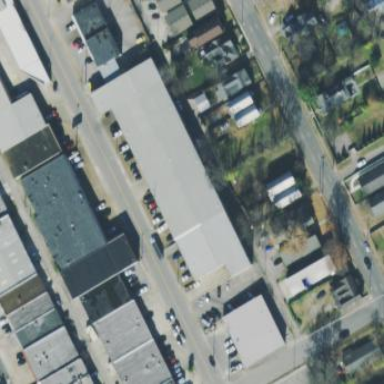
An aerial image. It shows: Warehouse building.